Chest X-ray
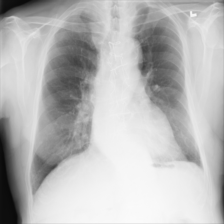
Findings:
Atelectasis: negative
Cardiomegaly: negative
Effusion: negative
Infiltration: positive
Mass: negative
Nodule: negative
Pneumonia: negative
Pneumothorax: negative
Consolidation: negative
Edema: negative
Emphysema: negative
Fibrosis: negative
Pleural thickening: negative
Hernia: negative